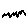
Label: zigzag